Field crop: tomato
Growth stage: 1
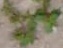
Species: portulaca